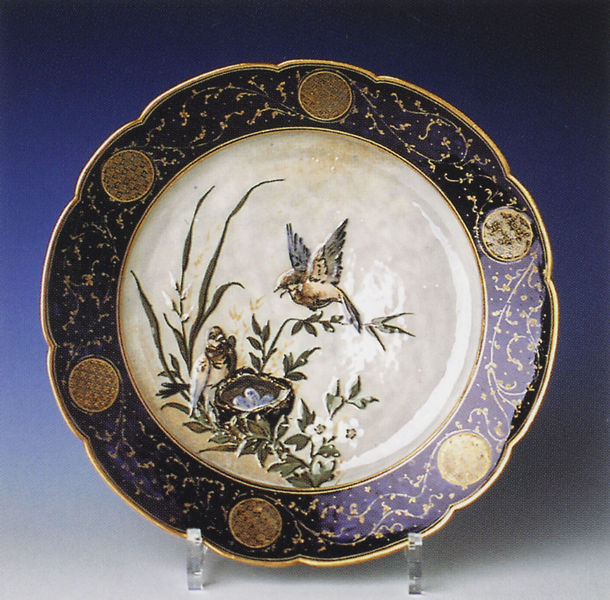
Titel: Teller
Künstler: Eugène Rousseau
Institution: Nürnberg, Germanisches Nationalmuseum
Schlagwörter: blau, blätter, flügel, vogel, weiß, grün, blume, blumen, blüte, blüten, gras, rose, rosen, malerei, ornament, teller, spiegel, gräser, halme, natur, vögel, gold, paar, pflanzen, fliegen, kreis, rund, keramik, ranken, fahne, rand, bordüre, dekor, ornamente, verzierung, junge, porzellan, vergoldet, fütterung, kranz, meise, nest, halter, kraut, sechs, glasur, heckenrose, eier, spatzen, hundsrose, vögeln, meisen, vogelnest, singvögel, zwitschern, 6, ei, grafs, cogelnest